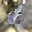
Label: 6